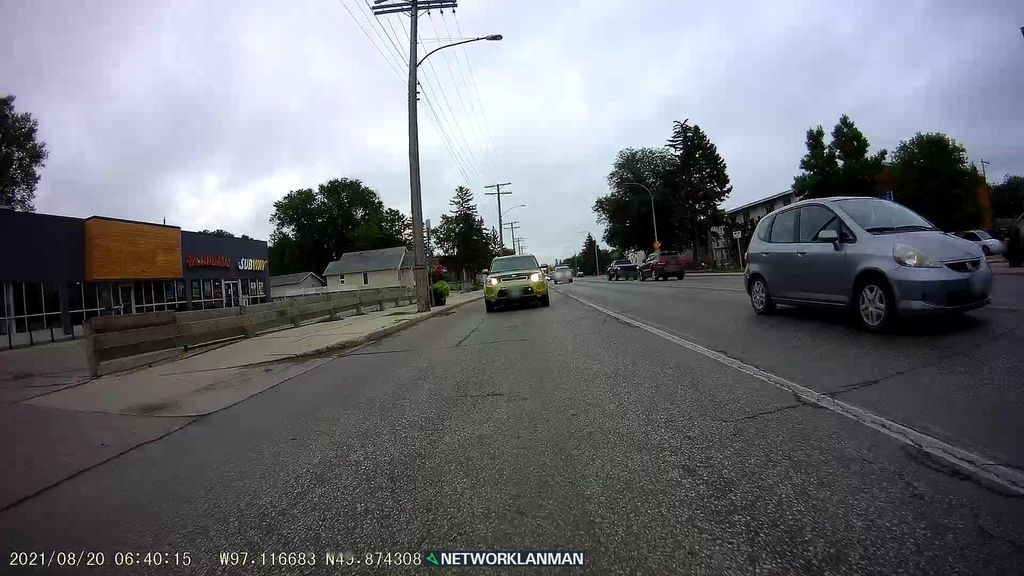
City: winnipeg